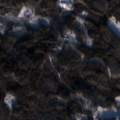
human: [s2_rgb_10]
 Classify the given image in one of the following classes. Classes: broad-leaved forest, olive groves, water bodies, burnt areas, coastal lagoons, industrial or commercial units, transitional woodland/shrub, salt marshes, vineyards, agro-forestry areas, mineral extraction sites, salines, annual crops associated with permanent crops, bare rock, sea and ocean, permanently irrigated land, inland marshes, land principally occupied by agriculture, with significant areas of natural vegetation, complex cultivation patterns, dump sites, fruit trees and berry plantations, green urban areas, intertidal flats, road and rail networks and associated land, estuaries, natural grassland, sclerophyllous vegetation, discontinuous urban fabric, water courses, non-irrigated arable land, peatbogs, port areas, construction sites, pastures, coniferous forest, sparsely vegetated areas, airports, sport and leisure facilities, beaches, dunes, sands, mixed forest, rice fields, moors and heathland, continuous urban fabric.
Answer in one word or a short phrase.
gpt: mixed forest, transitional woodland/shrub